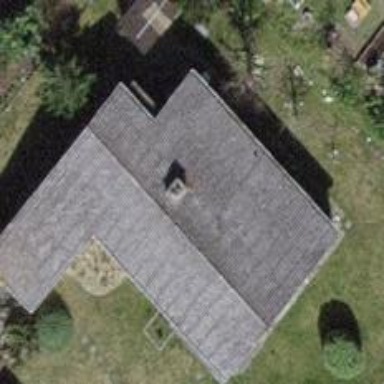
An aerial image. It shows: Simple and straightforward house.